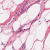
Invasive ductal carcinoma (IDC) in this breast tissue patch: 0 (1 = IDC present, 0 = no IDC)